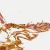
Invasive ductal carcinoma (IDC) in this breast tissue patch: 0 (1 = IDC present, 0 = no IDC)